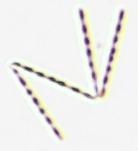
Label: Thalassionema